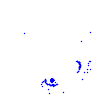
Particle: pion